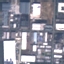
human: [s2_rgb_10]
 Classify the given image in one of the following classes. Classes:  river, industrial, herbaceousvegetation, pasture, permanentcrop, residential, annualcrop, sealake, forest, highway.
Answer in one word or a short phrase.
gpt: Industrial